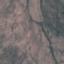
Land use / land cover class: HerbaceousVegetation